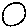
Label: circle